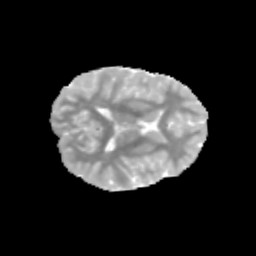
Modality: MD
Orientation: axial
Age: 10
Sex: male
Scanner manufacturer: siemens
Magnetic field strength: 3 T
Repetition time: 3.8 s
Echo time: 0.07 s